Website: walmart
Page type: gifting
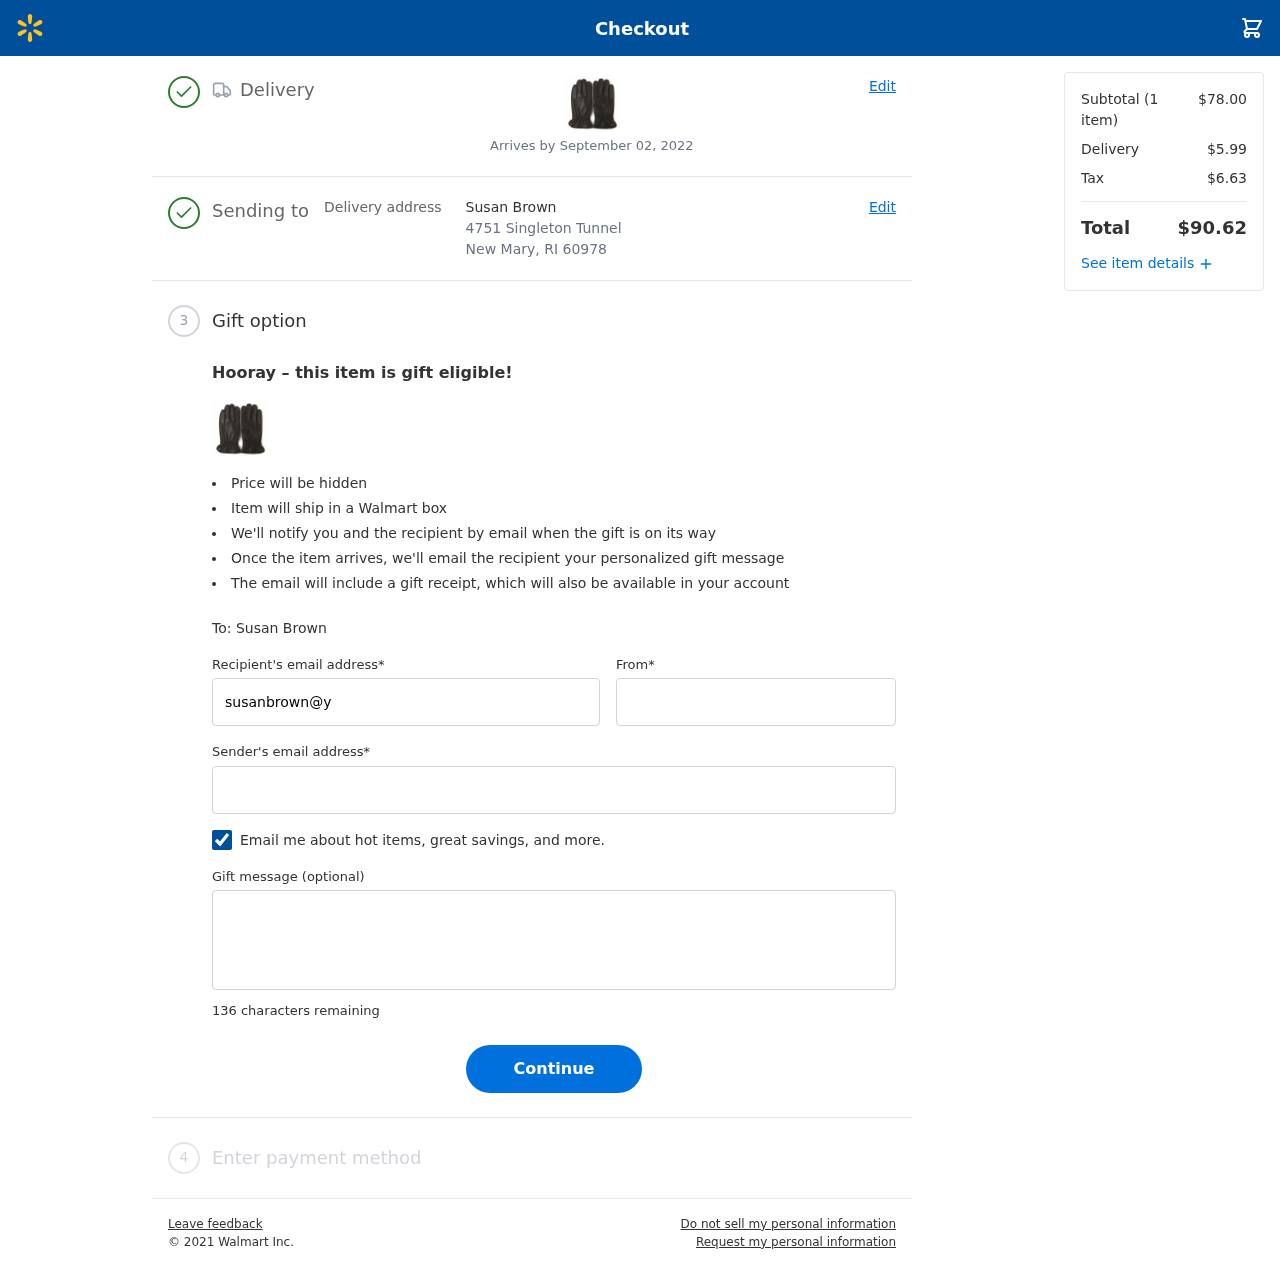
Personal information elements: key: PII_CITY_STATE_ZIP
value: New Mary, RI 60978
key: PII_EMAIL
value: jessicaspencer@hotmail.com
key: PII_FIRSTNAME
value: Jessica
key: PII_GIFT_EMAIL
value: susanbrown@yahoo.com
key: PII_GIFT_FULLNAME
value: Susan Brown
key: PII_GIFT_MESSAGE
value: Hey Susan, I saw these cozy leather gloves and immediately thought of you! I hope they keep your hands warm during those chilly rides. Enjoy every moment!
Jessica
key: PII_STREET
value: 4751 Singleton Tunnel
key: PII_GIFT_FIRSTNAME
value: Susan
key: PII_GIFT_LASTNAME
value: Brown
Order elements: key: ORDER_DELIVERY_DATE
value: Arrives by September 02, 2022
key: ORDER_NUM_ITEMS
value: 1
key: ORDER_SUBTOTAL
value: $78.00
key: ORDER_SHIPPING_COST
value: $5.99
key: ORDER_TAX
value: $6.63
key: ORDER_TOTAL
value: $90.62